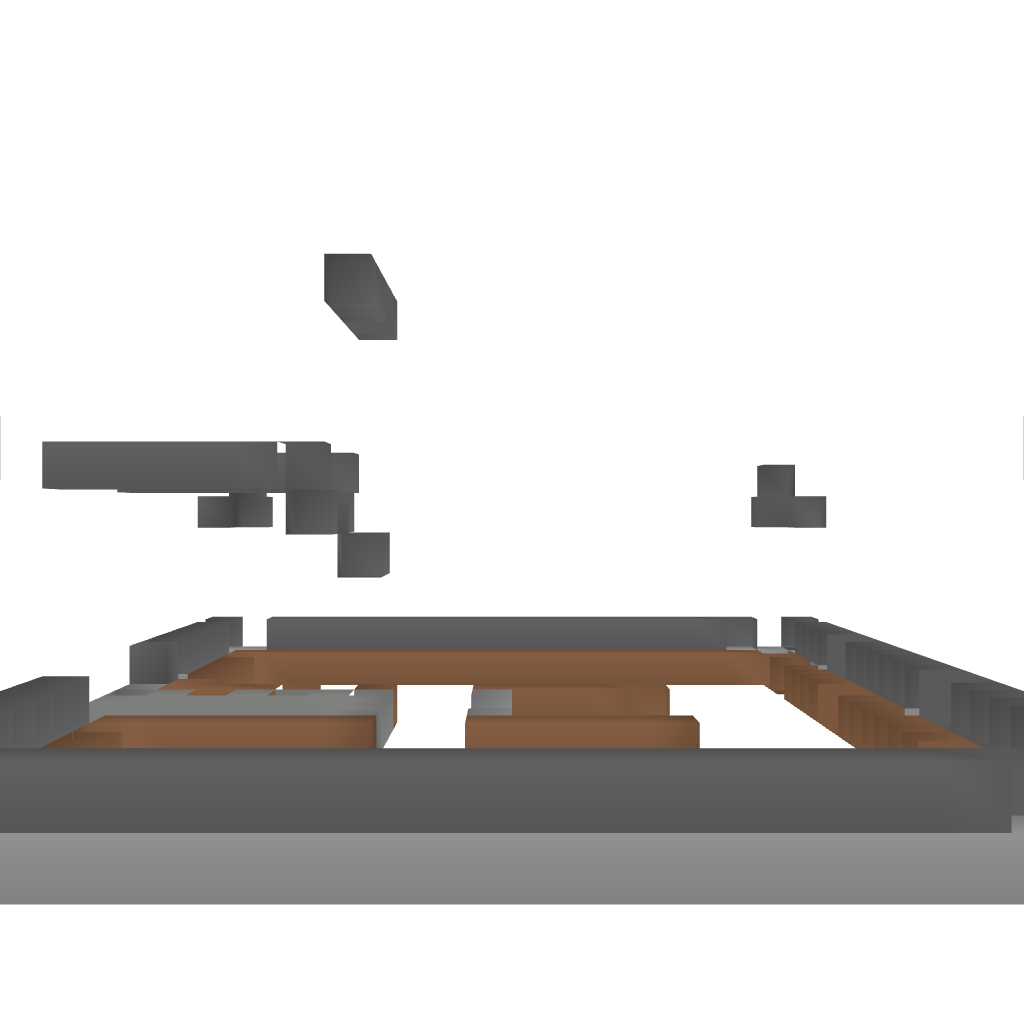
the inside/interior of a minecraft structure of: Modern Government Building